Question: I don't know why the below checkbox is greyed out, I have general development settings and VS Ultimate as shown.

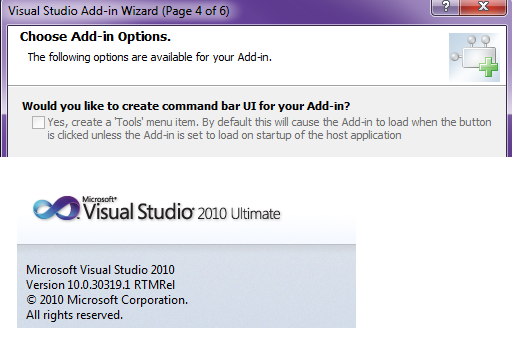
Answer: Does your add-in project name include a period? This would be sufficient to disable the tools menu option in the wizard. (See the note at step 4 at <URL>